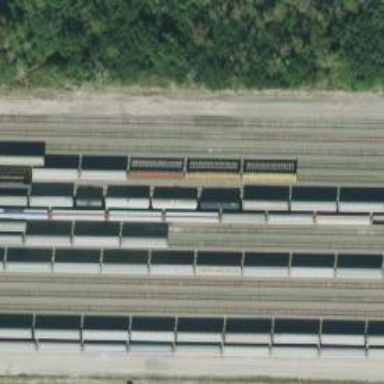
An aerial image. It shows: View of railway yard.